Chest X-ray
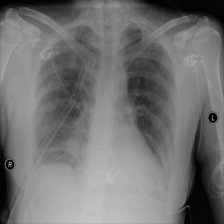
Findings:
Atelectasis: negative
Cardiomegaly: negative
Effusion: negative
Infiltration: negative
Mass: negative
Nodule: negative
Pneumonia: negative
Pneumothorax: positive
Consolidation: negative
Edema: negative
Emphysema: negative
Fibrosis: negative
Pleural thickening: negative
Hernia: negative